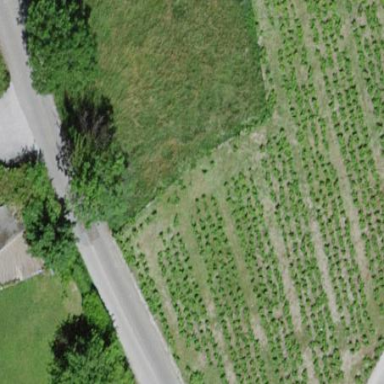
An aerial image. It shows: Vineyard growing grapes.